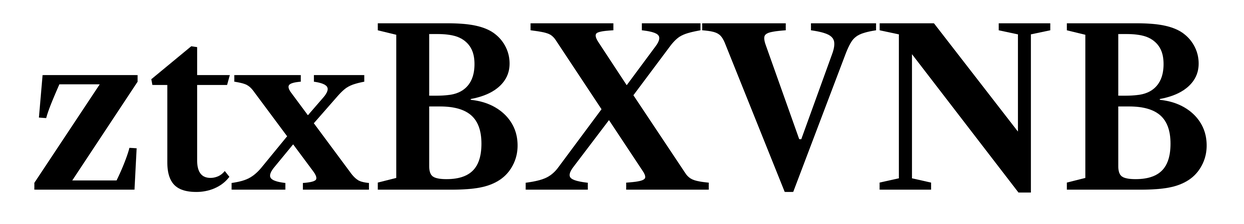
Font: LibreCaslonText_SemiBold